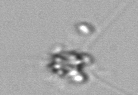
Label: Chaetoceros_didymus_TAG_external_flagellate